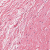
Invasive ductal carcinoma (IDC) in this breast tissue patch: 0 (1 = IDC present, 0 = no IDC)